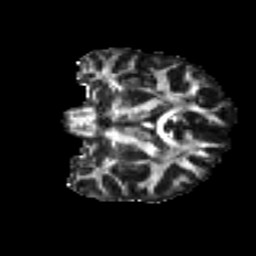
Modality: FA
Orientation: coronal
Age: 24
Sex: female
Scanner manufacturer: ge
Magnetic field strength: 3 T
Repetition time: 7.8 s
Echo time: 0.0606 s